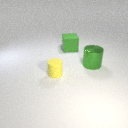
small yellow rubber cylinder to the left of large green metal cylinder